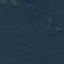
Land use / land cover: Forest